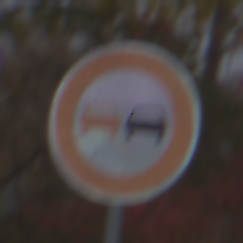
Verkehrszeichen: Ueberholverbot
Umgebung: Outdoor, Nature
Tageszeit: MorningAfternoon
Wetter: Overcast
Licht: Natural
Jahreszeit: NotSpecified
Kontrast: LowContrast